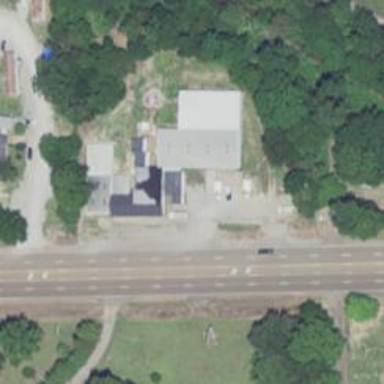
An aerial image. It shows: Commercial building.